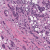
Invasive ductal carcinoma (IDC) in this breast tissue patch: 1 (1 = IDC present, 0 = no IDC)